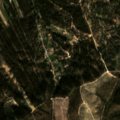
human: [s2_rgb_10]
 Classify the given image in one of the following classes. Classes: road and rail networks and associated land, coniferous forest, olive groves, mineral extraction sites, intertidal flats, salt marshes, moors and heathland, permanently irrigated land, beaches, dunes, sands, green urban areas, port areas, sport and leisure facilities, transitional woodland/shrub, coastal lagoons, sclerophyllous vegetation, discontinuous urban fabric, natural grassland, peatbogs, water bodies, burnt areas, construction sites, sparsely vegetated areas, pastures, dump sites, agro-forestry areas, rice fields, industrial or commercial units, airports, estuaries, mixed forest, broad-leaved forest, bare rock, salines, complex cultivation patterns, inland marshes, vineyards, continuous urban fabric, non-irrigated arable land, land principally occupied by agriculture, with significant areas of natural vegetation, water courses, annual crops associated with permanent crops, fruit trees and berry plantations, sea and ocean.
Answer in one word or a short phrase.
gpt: complex cultivation patterns, broad-leaved forest